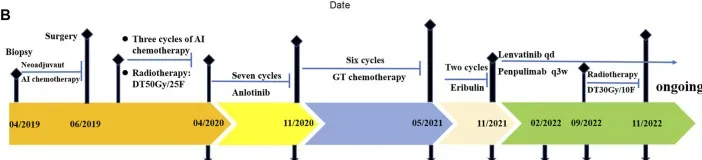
Treatment timeline of the patient with PLMSB.
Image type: chart (chart)